Question: ## Smart Cropping for Scanned Docs
Recently I took over a preservation project of old books/manuscripts. They are huge in quantity, almost 10,000 pages. I had to scan them manually with a portable scanner as they were not in a condition to be scanned in an automated book scanner.
The real problem shows up when I start editing them in Photoshop. Note that all of them are basically documents (in JPG format) and that there are absolutely no images in those documents. They are in a different language (Oriya) for which I am sure there won't be any OCR software available in near future. (If there is please let me know.)
To make those images (docs) look clean and elegant I have to crop them, position them, increase contrast a bit, clean unnecessary spots with eraser, et cetera. I was able to automate most of these processes in Photoshop, but cropping is the point where I am getting stuck. I can't automate cropping as the software can't recon the presence of text or content in a certain area of that img (doc); it just applies the value given to it for cropping.
I want a solution to automate this cropping process. I have figured out an idea for this, I don't know if it's practical enough to implement and as far as I know there's no software present in market that does this kind of thing.
The possible solution to this: This might be possible if a tool can recognize the presence of text in an image (that's not very critical as all of them are normal document images, no images in them, no patterns just plain rectangles) and crop it out right from the border of those text from each side so it can output a document image without any margin. After this rest of the tasks can be automated using Photoshop such as adding white spaces for margin, tweaking with the contrast and color make it more readable etc.
Here is an album link to the gallery. I can post more sample images if it would be useful - just let me know.
> <URL>
Here is one example from the bigger sample of images available through above link:

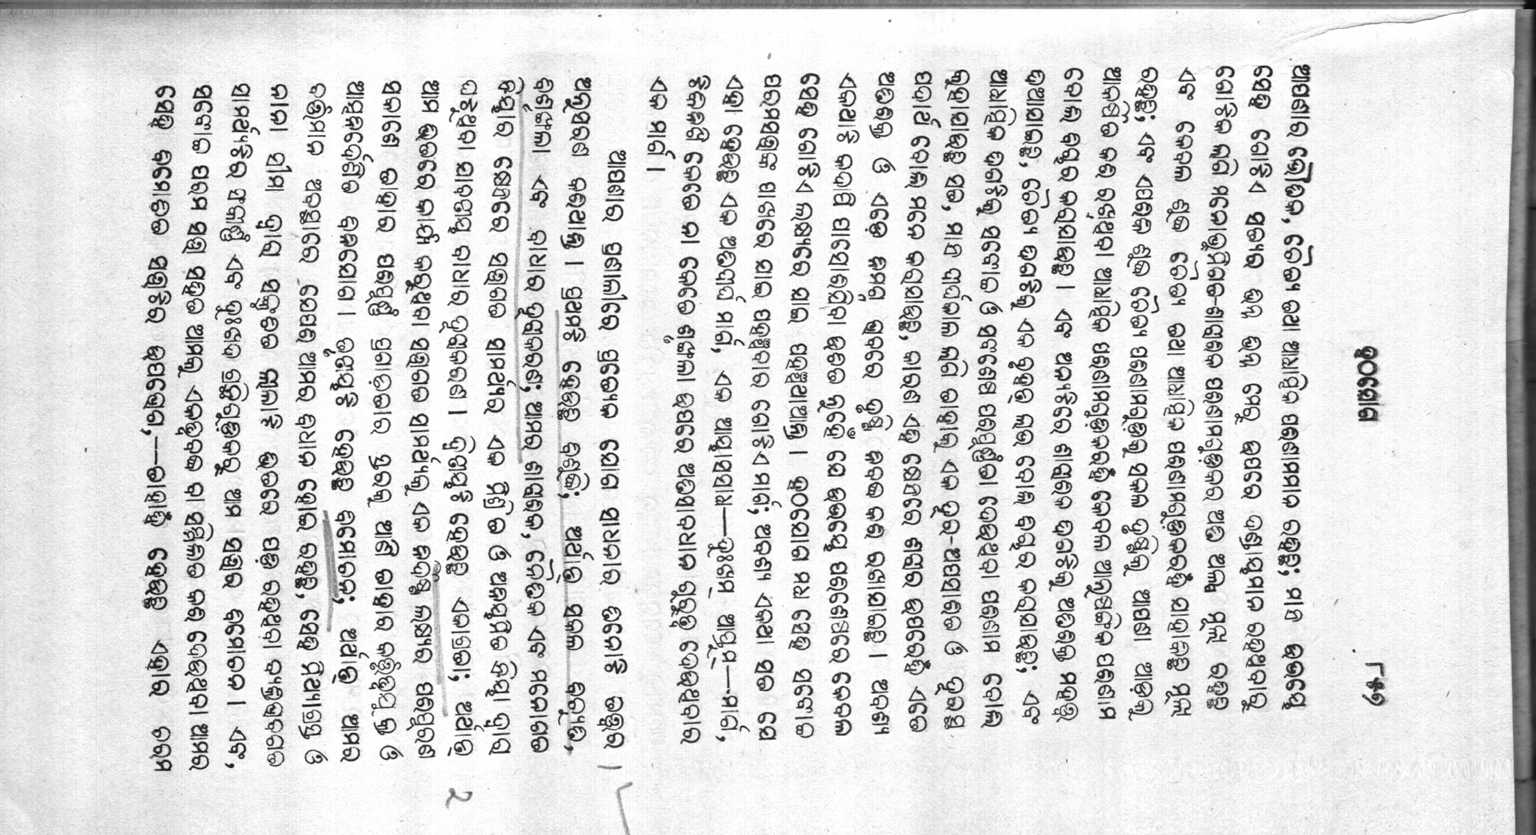
Answer: We addressed many "smart cropping" issues in our open-source <URL> and output a resulting set of images instead of PDF.
It is a free cross-platform GUI tool, written in Java.